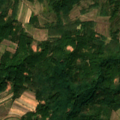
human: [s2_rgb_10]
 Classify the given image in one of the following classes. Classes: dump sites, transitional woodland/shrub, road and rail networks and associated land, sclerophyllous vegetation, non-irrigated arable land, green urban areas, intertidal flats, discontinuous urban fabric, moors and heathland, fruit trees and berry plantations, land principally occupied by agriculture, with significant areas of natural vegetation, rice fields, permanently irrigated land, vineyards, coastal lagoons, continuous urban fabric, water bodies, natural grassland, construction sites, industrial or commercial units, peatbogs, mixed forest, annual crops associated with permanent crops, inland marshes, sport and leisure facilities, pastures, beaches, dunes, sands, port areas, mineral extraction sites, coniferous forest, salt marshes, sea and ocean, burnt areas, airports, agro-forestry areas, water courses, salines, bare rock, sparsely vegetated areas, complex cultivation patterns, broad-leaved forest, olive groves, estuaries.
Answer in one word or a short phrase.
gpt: pastures, complex cultivation patterns, broad-leaved forest